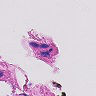
Metastatic tissue present: no